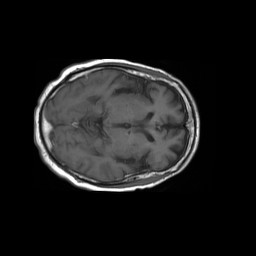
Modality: T1w
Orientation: axial
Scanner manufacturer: ge
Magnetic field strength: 1.5 T
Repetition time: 0.4667 s
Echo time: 0.007616 s